Interaction volume radius: 10 \u00c5
Interaction volume height: 45 \u00c5
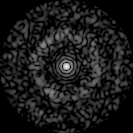
Disorder parameter: 0.844